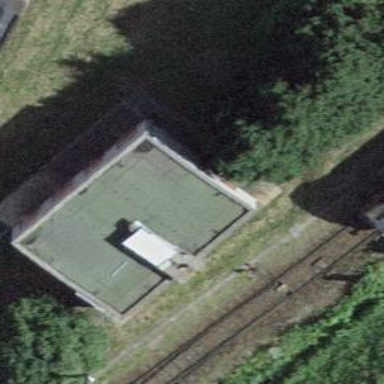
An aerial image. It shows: Transportation building.